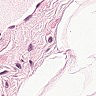
Metastatic tissue present: no